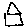
Label: house